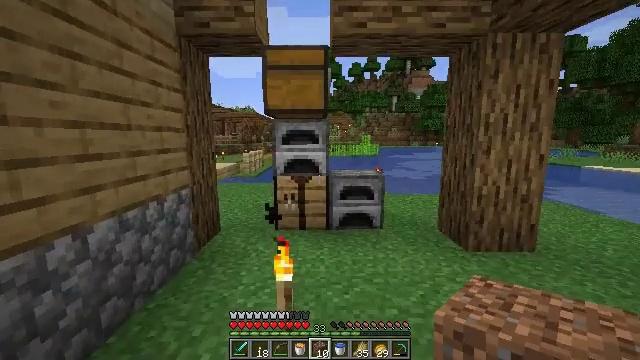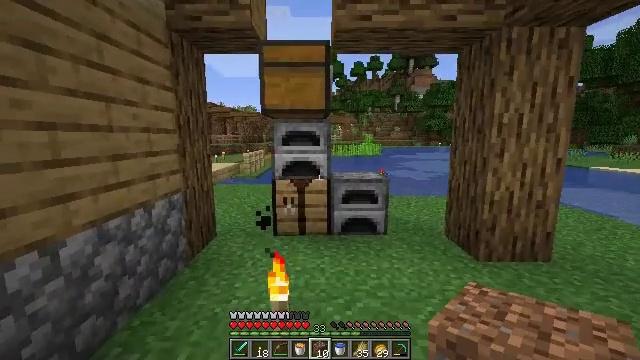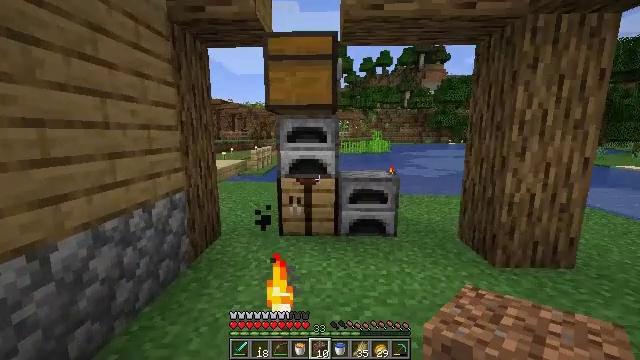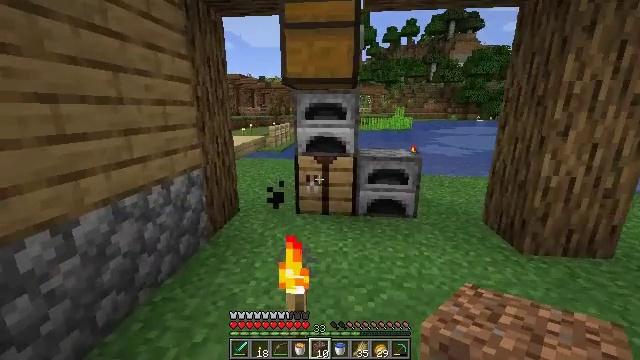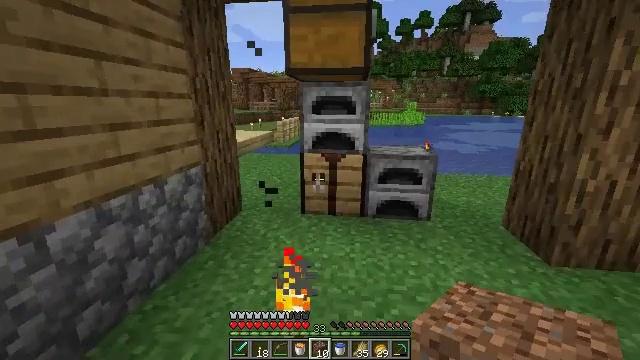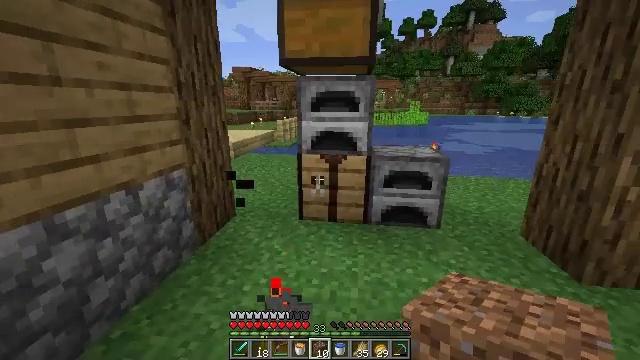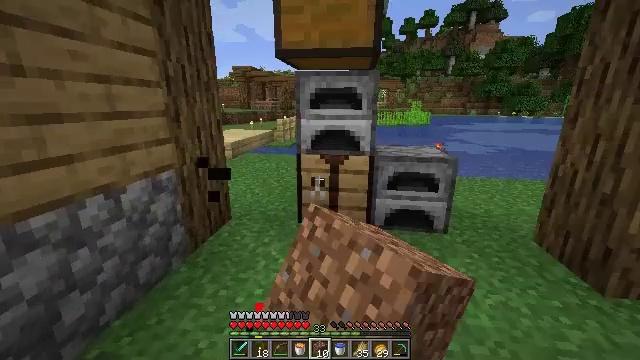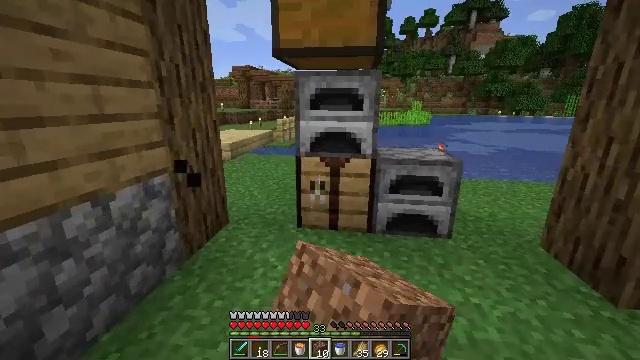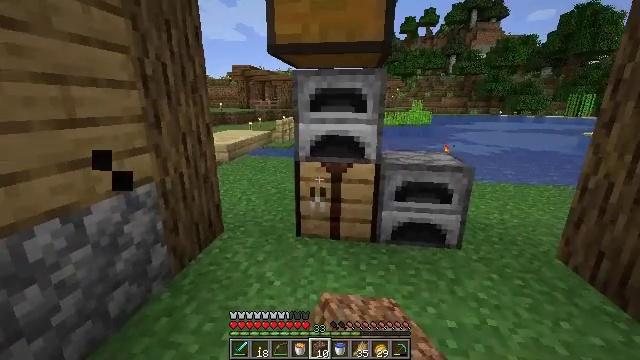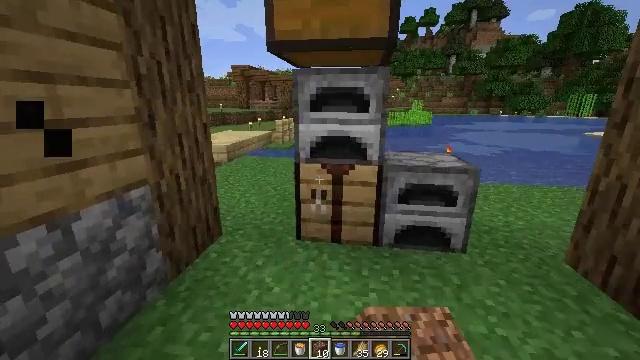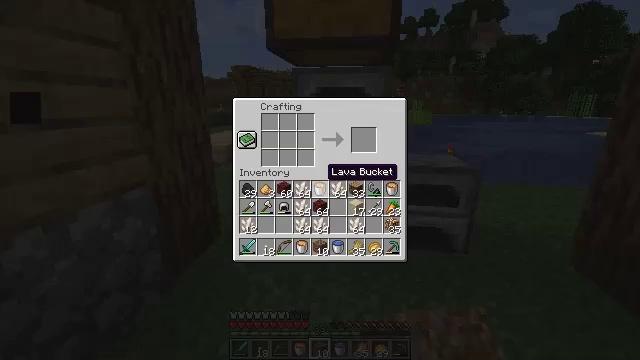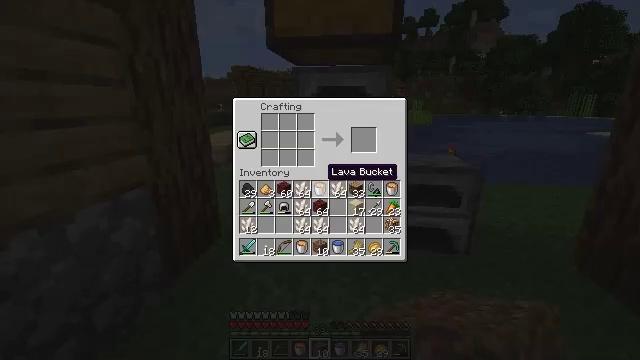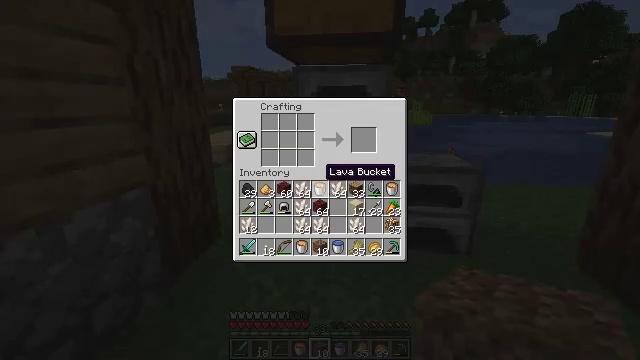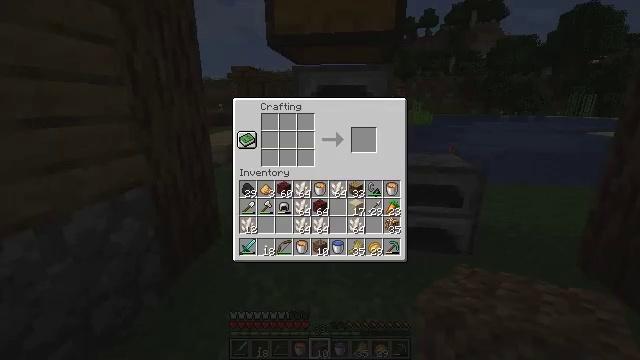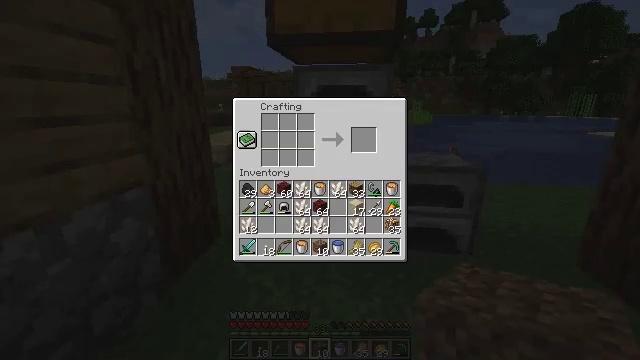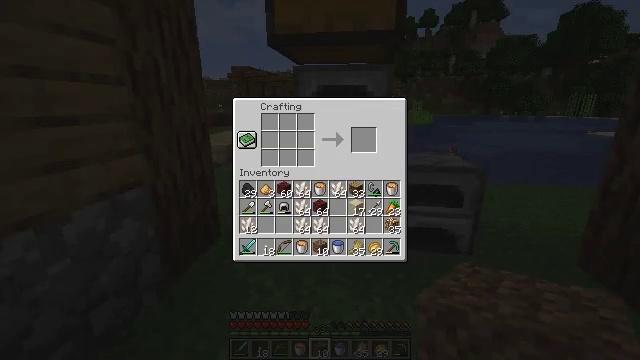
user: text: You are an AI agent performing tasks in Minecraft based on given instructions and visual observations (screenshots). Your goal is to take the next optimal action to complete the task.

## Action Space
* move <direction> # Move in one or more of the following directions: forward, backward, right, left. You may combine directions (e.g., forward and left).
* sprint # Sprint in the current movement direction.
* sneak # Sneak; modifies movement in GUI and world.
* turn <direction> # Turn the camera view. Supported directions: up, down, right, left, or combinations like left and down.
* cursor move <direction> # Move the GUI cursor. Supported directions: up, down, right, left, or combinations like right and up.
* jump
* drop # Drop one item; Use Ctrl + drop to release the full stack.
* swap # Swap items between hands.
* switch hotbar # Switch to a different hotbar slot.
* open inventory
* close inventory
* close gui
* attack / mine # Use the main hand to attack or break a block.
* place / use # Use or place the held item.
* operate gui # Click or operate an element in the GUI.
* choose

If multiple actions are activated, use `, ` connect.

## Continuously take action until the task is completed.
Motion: motion action
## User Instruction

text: Use the crafting table to make a quartz block.
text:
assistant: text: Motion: move forward
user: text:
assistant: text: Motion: move forward, turn left
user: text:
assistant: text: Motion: move forward, turn left and down
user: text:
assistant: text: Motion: move forward, turn left and down
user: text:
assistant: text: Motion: move forward, use / place
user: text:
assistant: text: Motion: move forward, use / place
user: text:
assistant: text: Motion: move forward, use / place
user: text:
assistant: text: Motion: use / place
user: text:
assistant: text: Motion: no_op
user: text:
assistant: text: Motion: open gui
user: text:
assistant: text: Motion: no_op
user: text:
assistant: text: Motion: no_op
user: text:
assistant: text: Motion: no_op
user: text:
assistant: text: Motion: cursor move left
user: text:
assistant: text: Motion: no_op
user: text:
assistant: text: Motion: no_op
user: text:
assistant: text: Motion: cursor move left
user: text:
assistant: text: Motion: cursor move left and up
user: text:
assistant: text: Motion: cursor move left
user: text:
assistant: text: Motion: operate gui
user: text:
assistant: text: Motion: operate gui
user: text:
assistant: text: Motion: operate gui
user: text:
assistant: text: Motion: no_op
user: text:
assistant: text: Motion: no_op
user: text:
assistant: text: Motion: cursor move down
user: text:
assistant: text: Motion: no_op
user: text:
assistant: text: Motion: no_op
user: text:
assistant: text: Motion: no_op
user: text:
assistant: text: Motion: no_op
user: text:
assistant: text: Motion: no_op